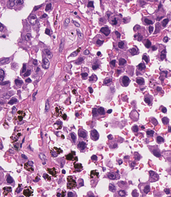
Tumor epithelial tissue: yes
Tumor-associated stroma tissue: yes
Normal tissue: no